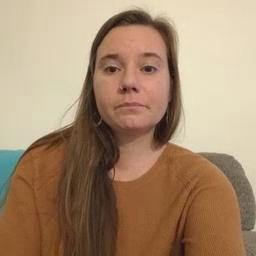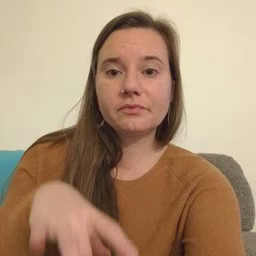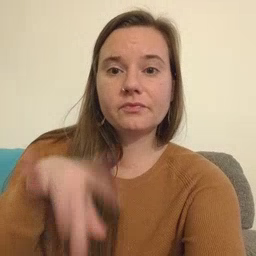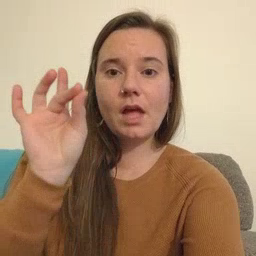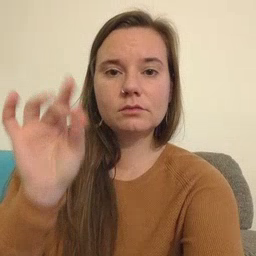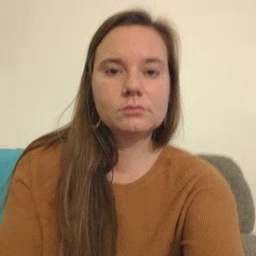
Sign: find